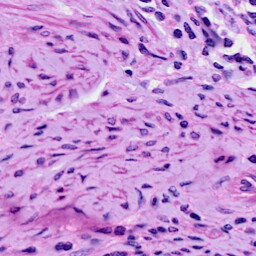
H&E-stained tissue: Cervix